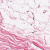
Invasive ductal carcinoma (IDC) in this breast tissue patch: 0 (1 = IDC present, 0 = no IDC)